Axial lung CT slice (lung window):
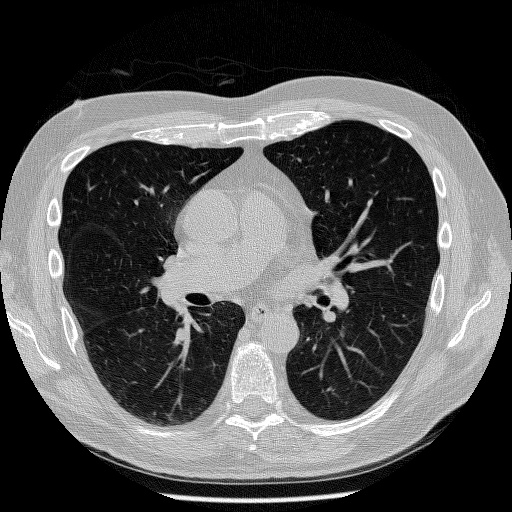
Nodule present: no